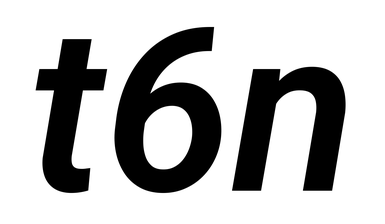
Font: Roboto-Italic_SemiBold_Italic